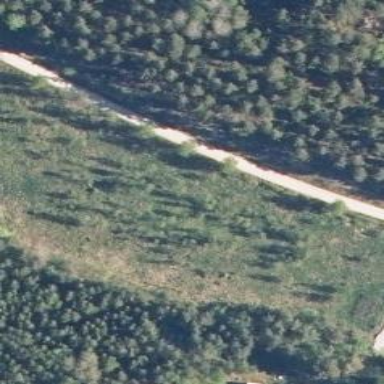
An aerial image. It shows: Clearcut area with scrub vegetation.